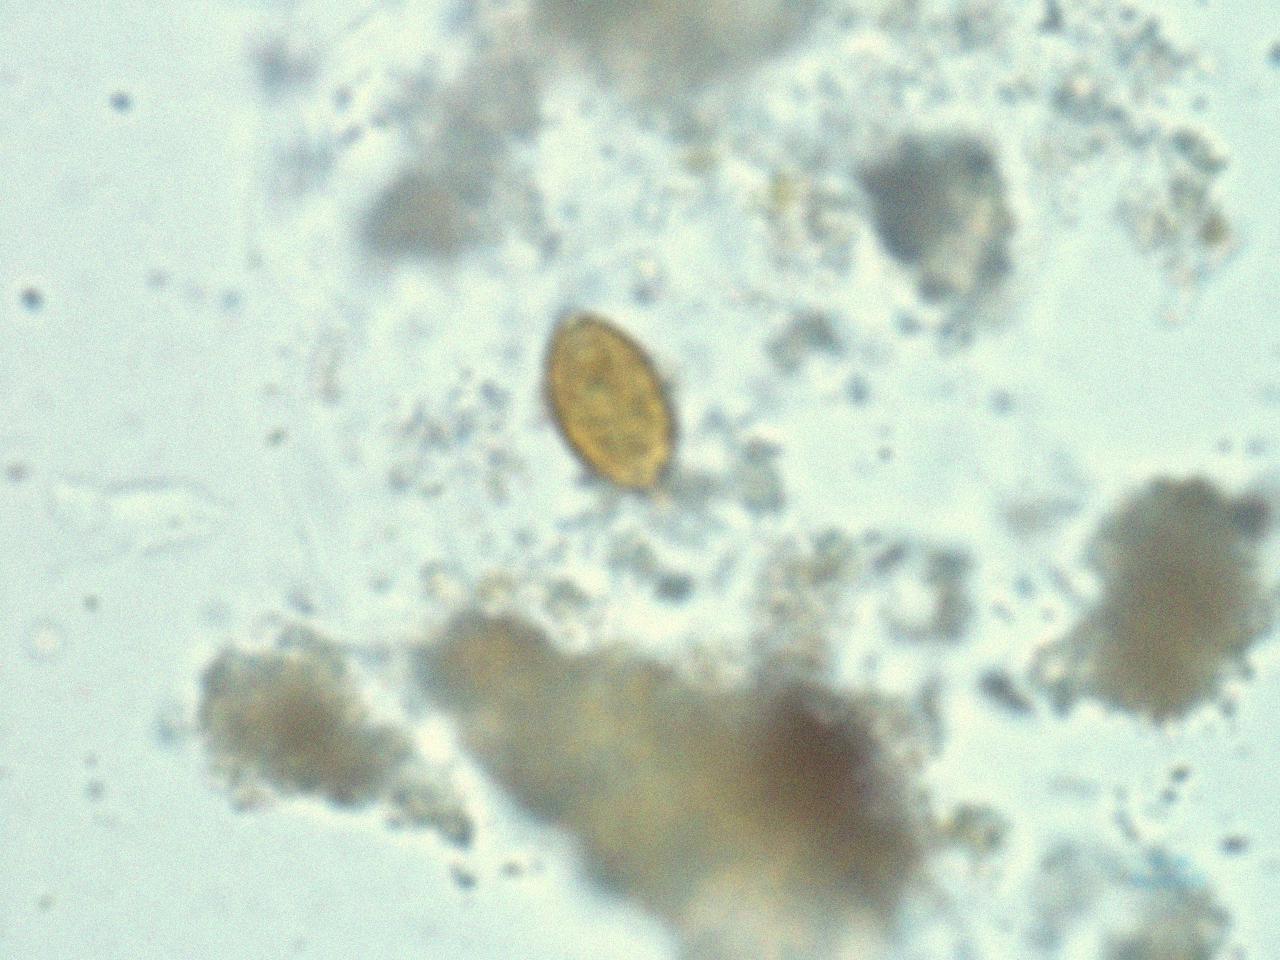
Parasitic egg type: Trichuris trichiura